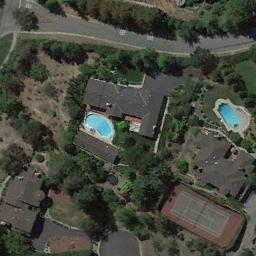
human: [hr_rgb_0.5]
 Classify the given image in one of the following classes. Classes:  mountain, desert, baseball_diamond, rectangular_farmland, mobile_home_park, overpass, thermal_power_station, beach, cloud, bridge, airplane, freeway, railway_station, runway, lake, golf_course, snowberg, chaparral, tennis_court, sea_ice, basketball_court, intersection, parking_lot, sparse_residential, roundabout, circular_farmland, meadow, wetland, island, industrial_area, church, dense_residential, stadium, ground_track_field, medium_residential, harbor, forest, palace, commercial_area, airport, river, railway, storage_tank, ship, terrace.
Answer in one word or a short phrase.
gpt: tennis_court